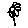
Label: flower